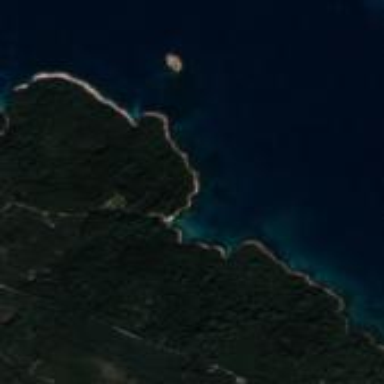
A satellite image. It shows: Beautiful bay with natural surroundings.